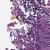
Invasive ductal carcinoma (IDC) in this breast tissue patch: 0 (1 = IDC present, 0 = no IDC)